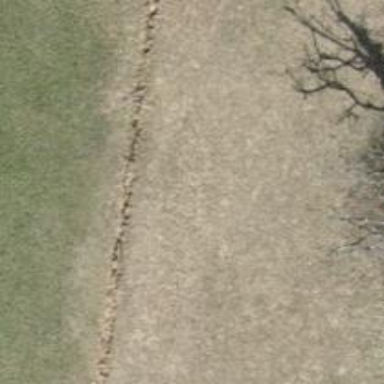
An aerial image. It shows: Ditch in the surroundings.